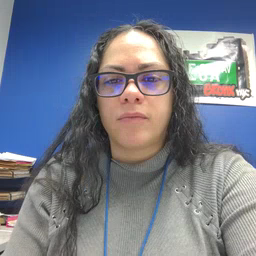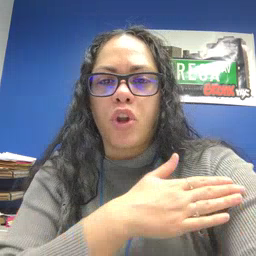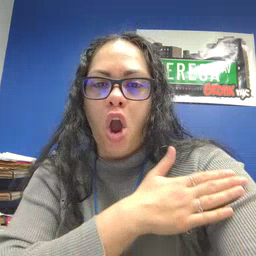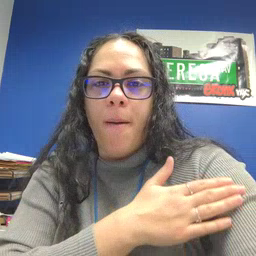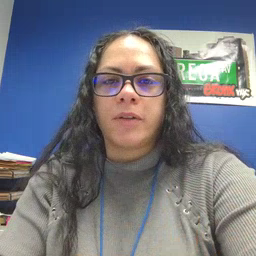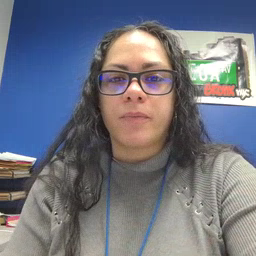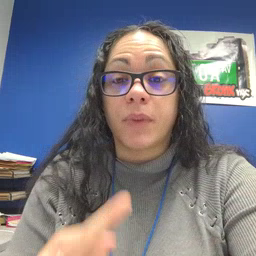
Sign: arm